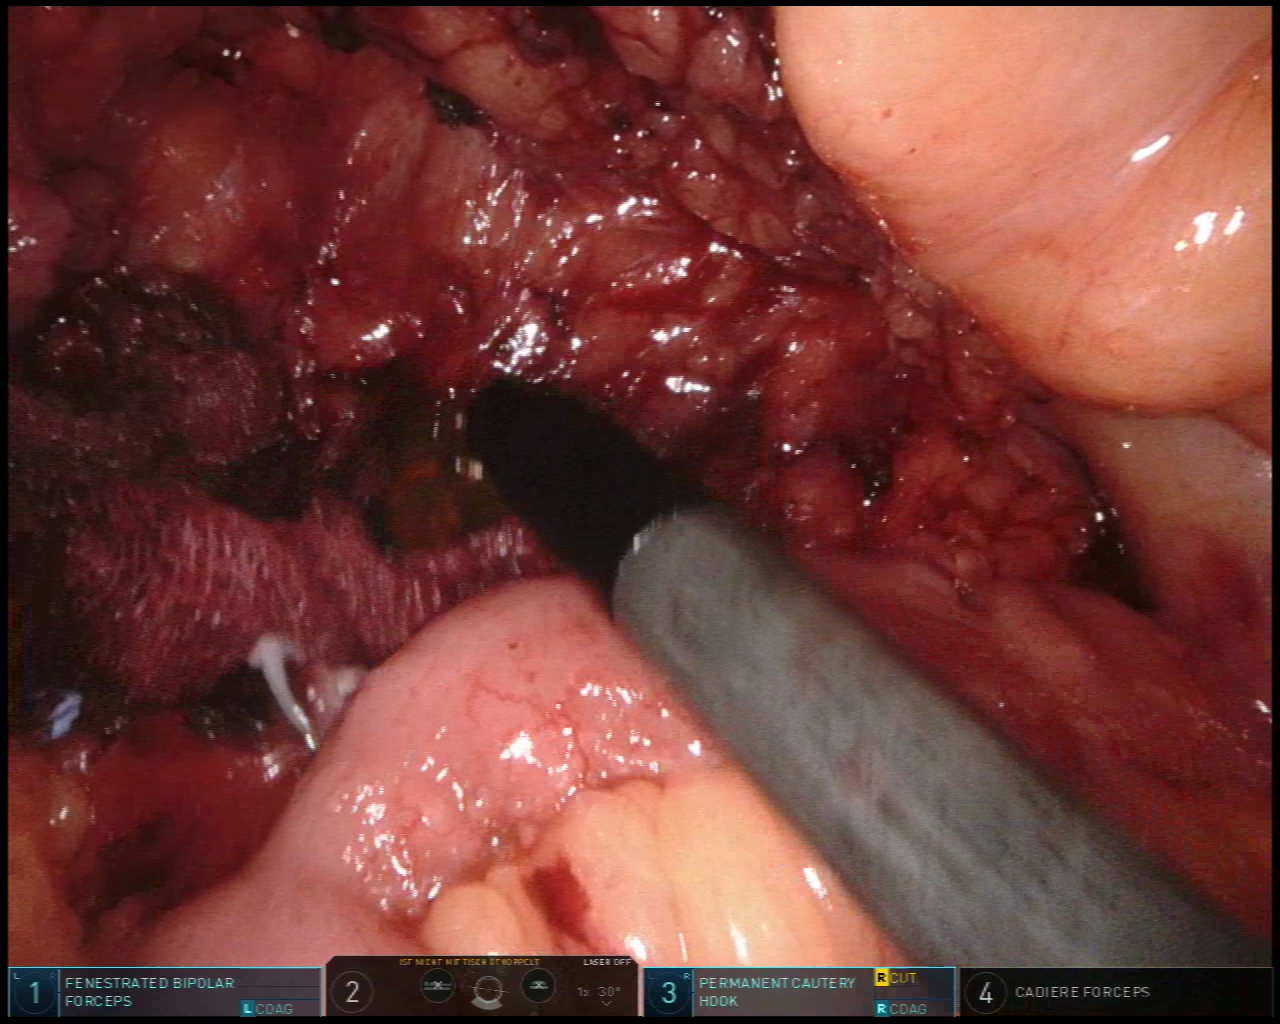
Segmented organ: small_intestine
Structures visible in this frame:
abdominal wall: no
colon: no
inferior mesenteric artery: no
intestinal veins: no
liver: no
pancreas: no
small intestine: yes
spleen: no
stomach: no
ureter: no
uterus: no
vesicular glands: no